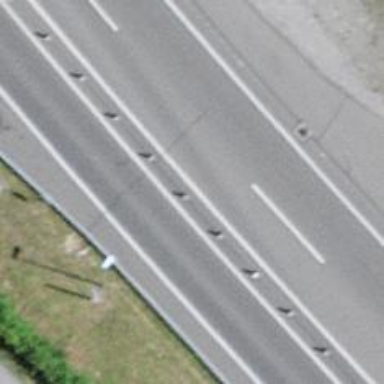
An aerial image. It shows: Bollard barrier.